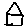
Label: house